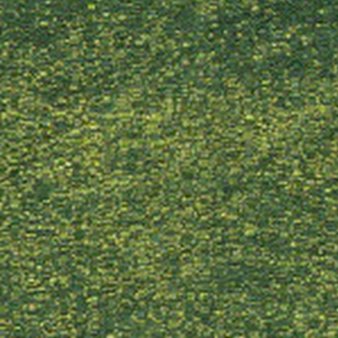
Label: other